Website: bh-photo
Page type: gifting
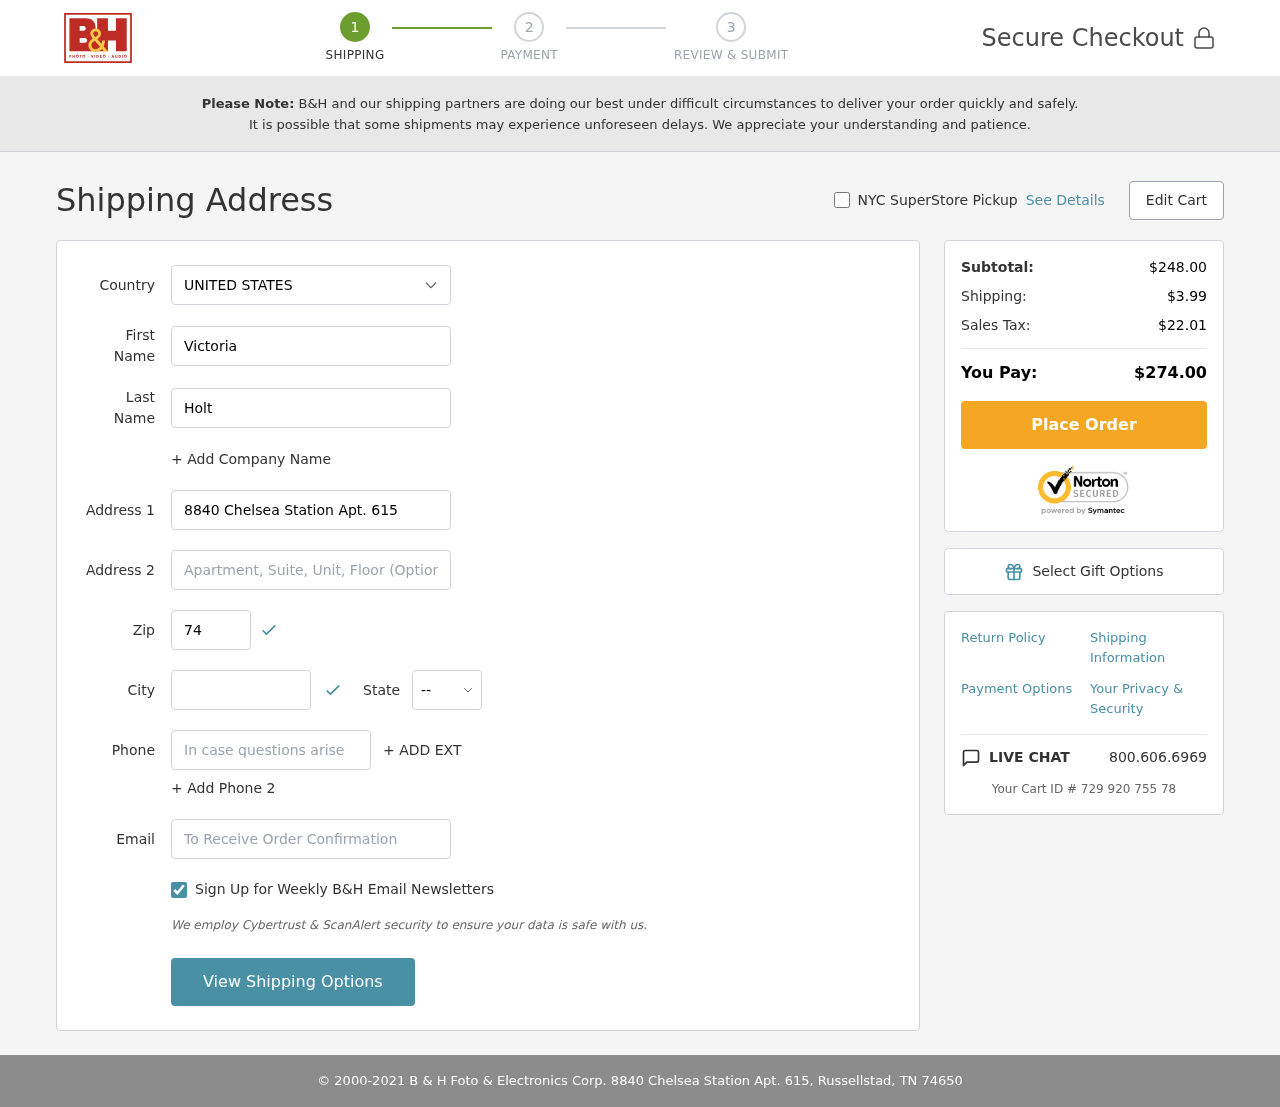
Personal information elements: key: PII_CITY
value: Russellstad
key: PII_COUNTRY
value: United States
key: PII_EMAIL
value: victoriaholt@yahoo.com
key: PII_FIRSTNAME
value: Victoria
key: PII_LASTNAME
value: Holt
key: PII_PHONE
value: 6678001920
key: PII_POSTCODE
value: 74650
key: PII_STATE_ABBR
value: TN
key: PII_STREET
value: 8840 Chelsea Station Apt. 615
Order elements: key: ORDER_SUBTOTAL
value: $248.00
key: ORDER_SHIPPING_COST
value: $3.99
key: ORDER_TAX
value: $22.01
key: ORDER_TOTAL
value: $274.00
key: ORDER_ID
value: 729 920 755 78